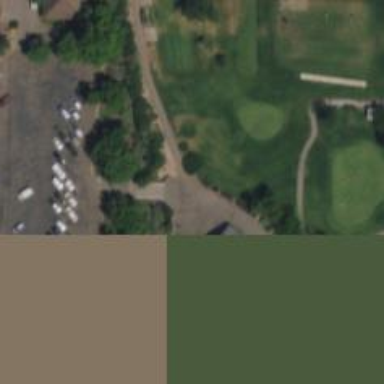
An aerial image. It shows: Service road with bridge used as golf cart path.